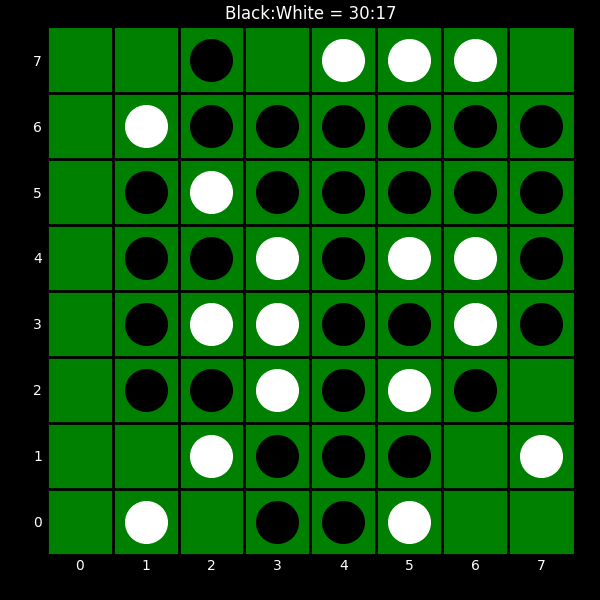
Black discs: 30
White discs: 17